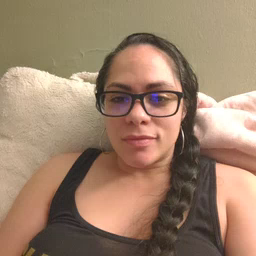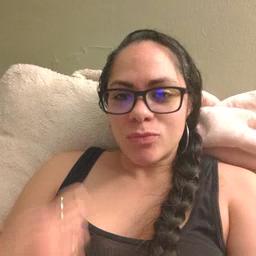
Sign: weus